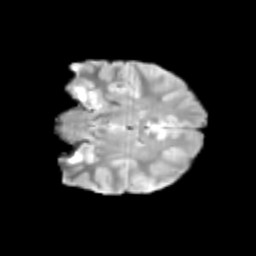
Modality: T2w
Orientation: coronal
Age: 12
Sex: male
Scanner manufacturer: siemens
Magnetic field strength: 3 T
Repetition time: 3.8 s
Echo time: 0.07 s